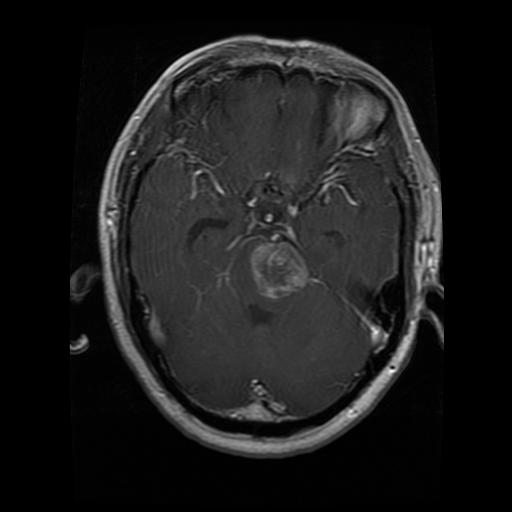
Label: glioma